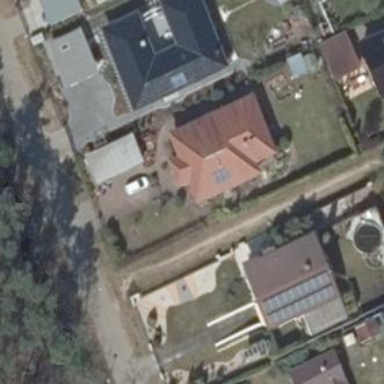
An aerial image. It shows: Detached building with hipped roof.